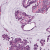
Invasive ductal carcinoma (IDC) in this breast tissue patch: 1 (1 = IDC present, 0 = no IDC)